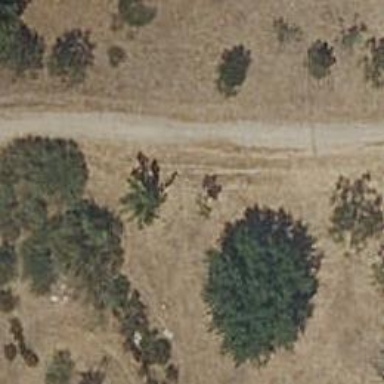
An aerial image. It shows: Dirt track road.